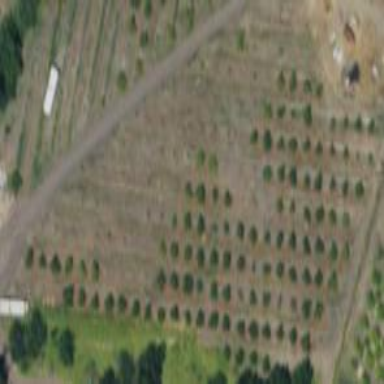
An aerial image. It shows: Orchard.